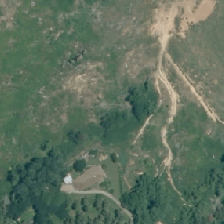
Land cover: high_producing_grassland